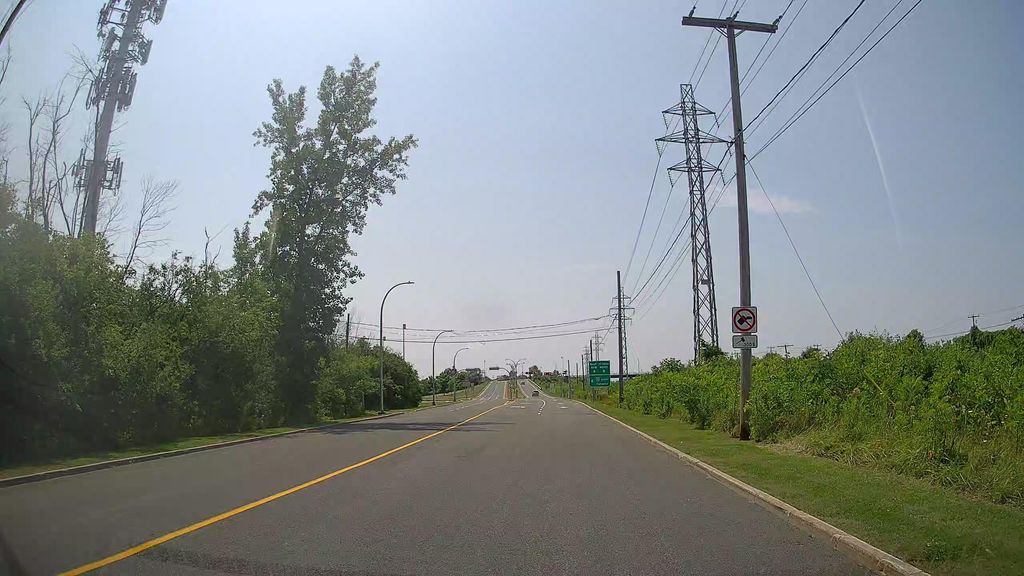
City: montreal